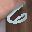
Label: 6